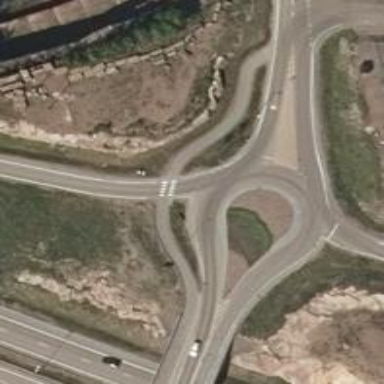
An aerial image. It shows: Tertiary road with asphalt surface leading to roundabout.